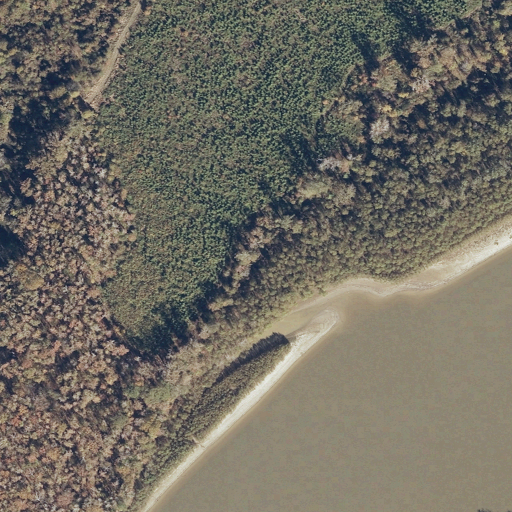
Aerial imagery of bar in Alabama named Barneys Shoals containing shrub, woody wetlands, open water, herbaceous wetlands, deciduous forest, mixed forest, barren land, and grassland